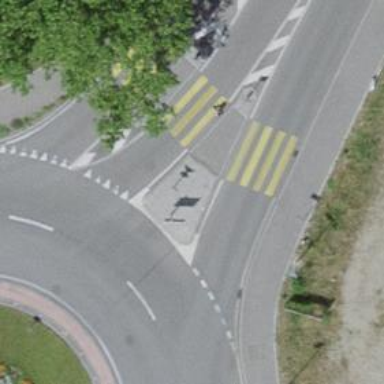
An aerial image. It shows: Kerb serving as barrier.